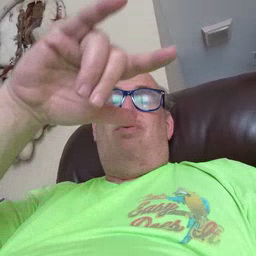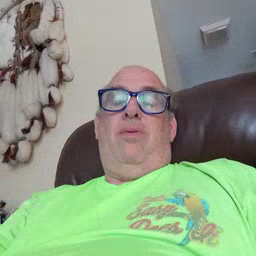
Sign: airplane